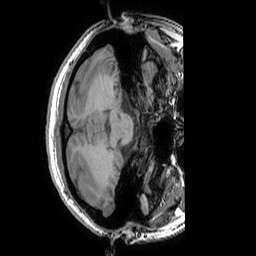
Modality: T1w
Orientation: axial
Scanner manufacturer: ge
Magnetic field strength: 3 T
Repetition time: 0.008156 s
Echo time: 0.00318 s